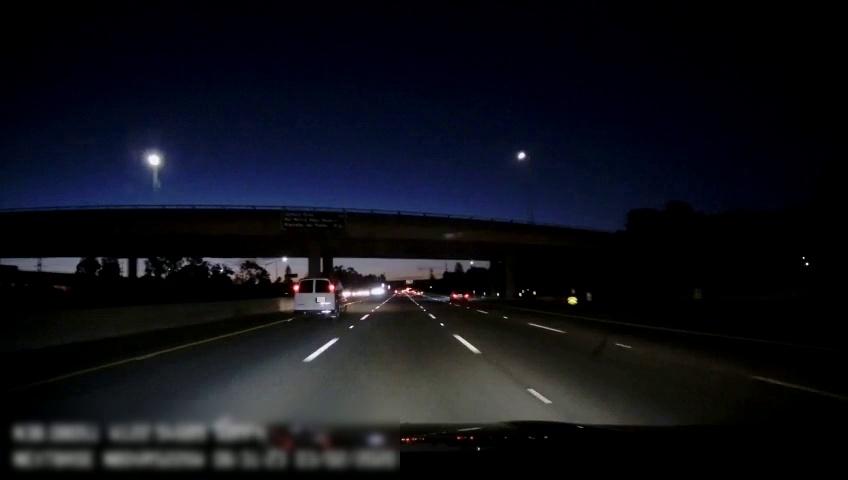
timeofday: Night
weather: Other
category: Drivable Space
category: Vehicles | Car
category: Vehicles | Van
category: Lanes | Alternate Lane
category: Lanes | Alternate Lane
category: Lanes | Alternate Lane
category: Lanes | Alternate Lane
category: Lanes | Alternate Lane
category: Traffic | Signs